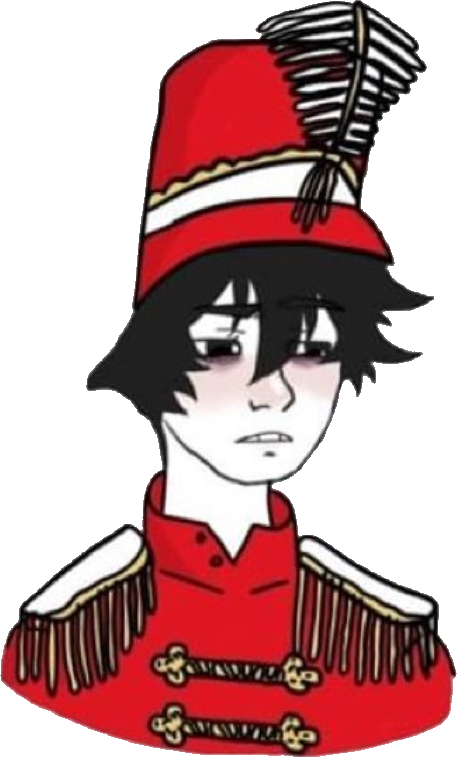
Label: 5_Twinkjak